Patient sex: F
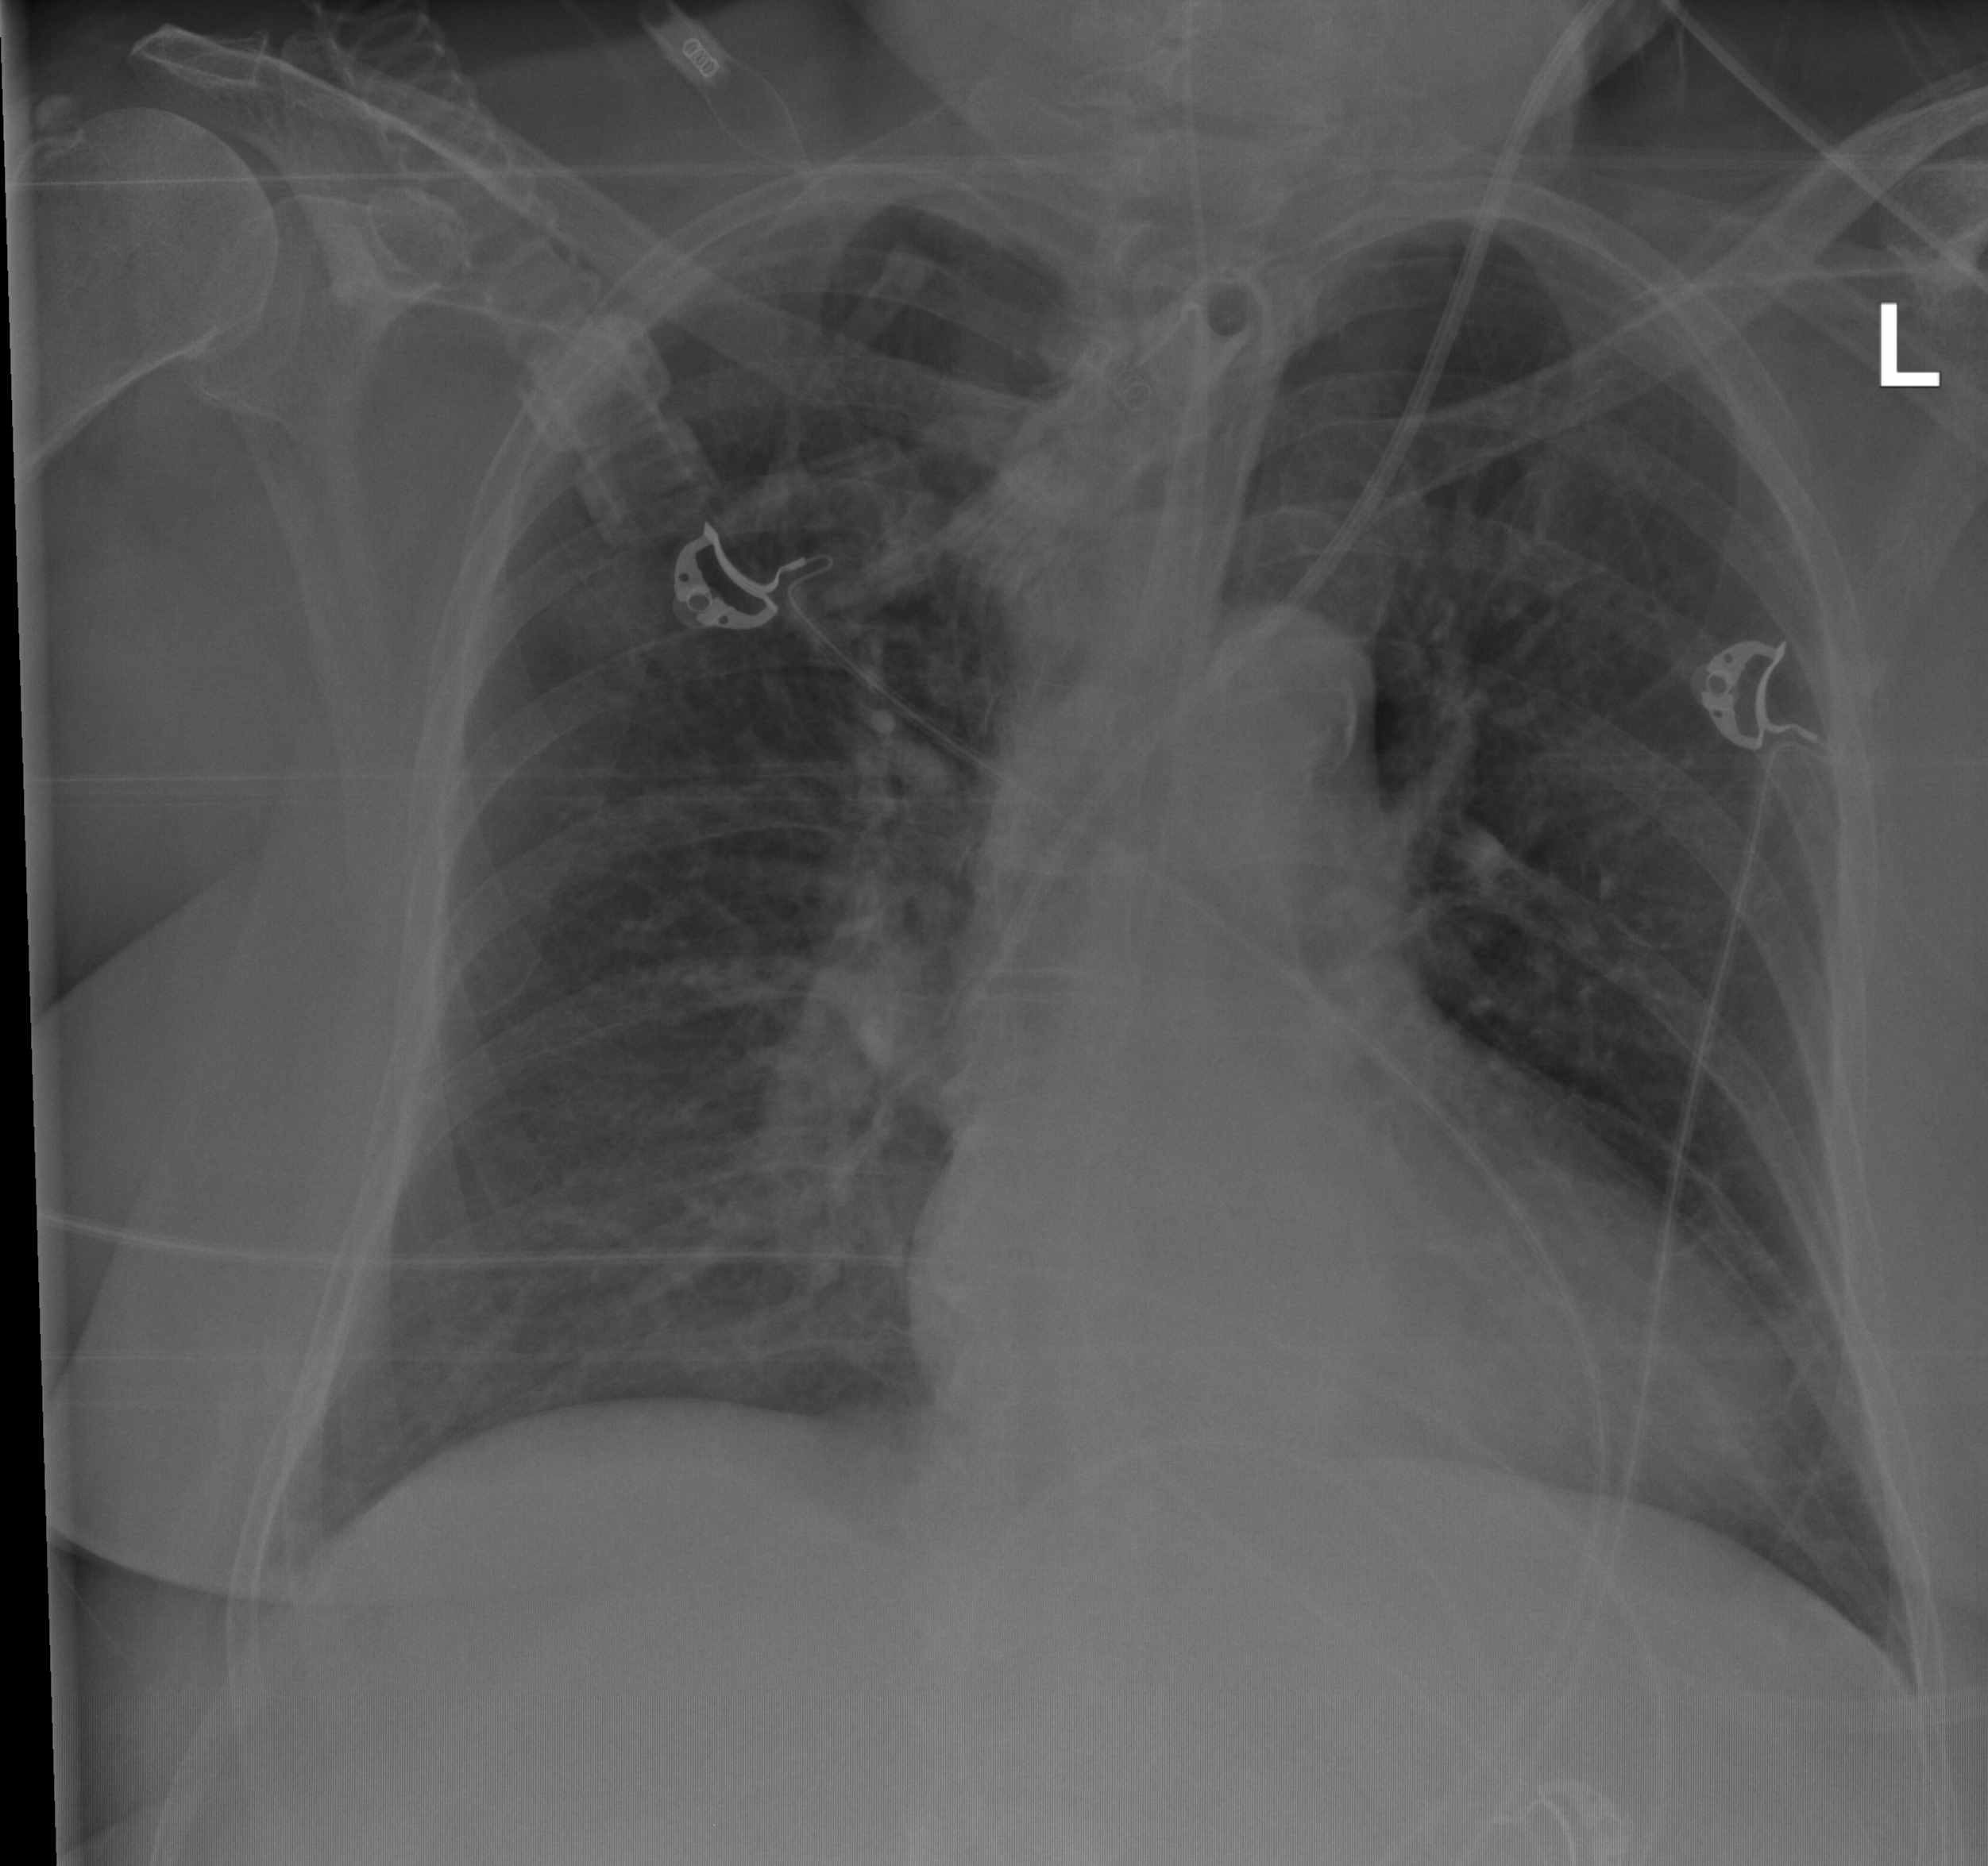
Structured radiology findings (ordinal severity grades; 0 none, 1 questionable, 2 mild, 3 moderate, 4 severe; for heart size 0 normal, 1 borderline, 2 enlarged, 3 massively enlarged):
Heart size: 0
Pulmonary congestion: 0
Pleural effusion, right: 0
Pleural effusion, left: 0
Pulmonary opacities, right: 0
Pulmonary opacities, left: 0
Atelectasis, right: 1
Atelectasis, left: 0